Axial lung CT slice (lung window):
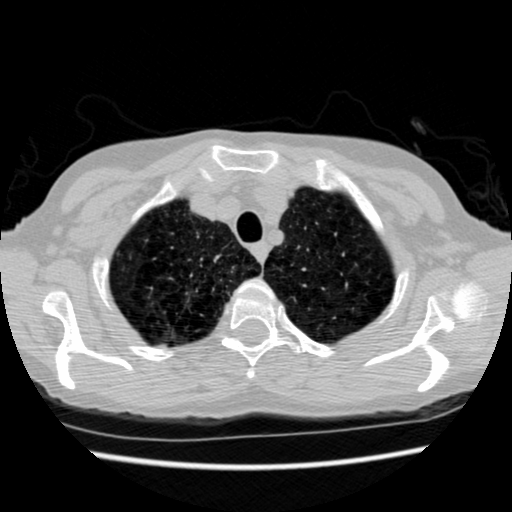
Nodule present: no